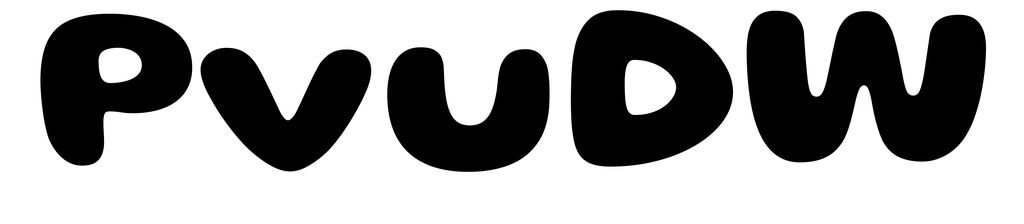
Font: Gluten_Bold